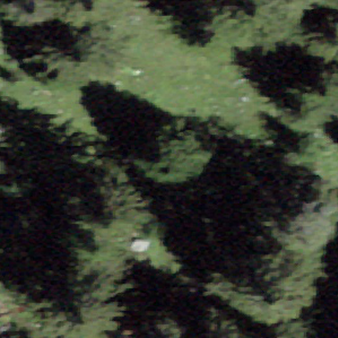
Label: other